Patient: sex M, age 50
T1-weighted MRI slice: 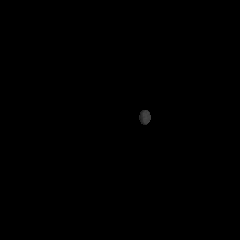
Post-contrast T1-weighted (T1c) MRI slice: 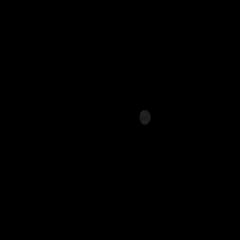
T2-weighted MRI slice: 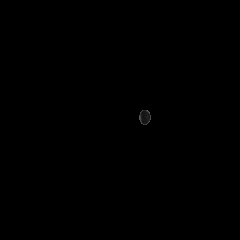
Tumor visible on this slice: no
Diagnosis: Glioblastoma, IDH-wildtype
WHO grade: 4